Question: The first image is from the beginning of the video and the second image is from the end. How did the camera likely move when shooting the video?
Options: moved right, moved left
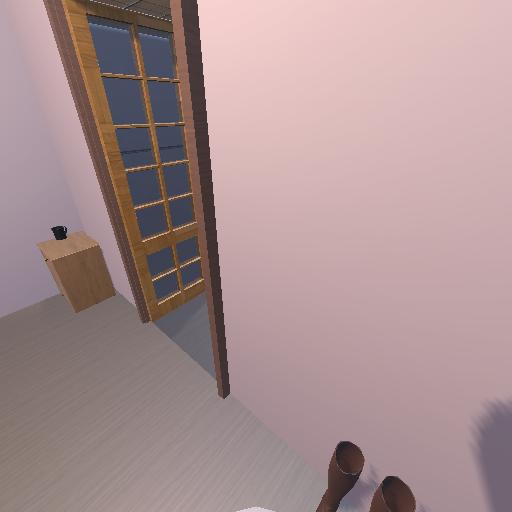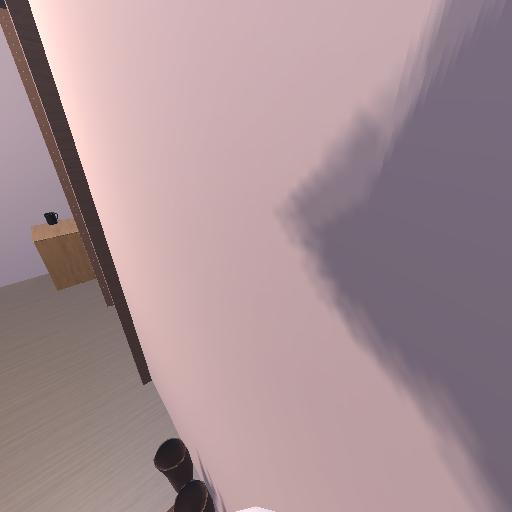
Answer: moved right